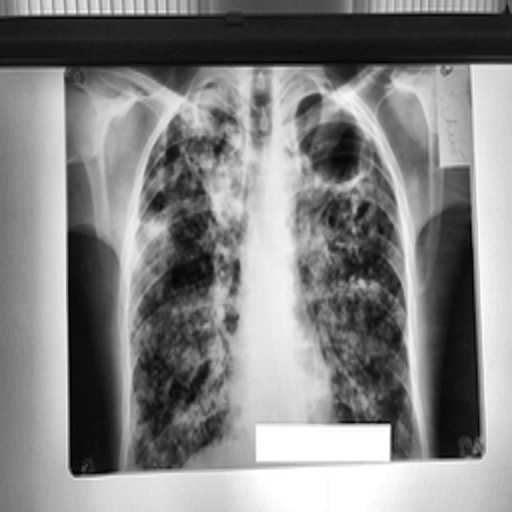
Finding: TUBERCULOSIS